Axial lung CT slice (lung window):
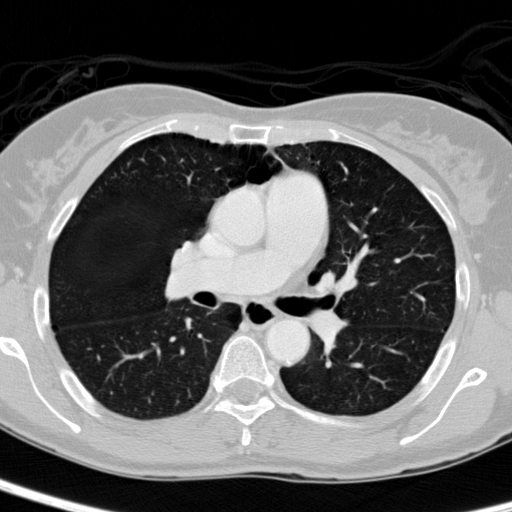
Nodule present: no